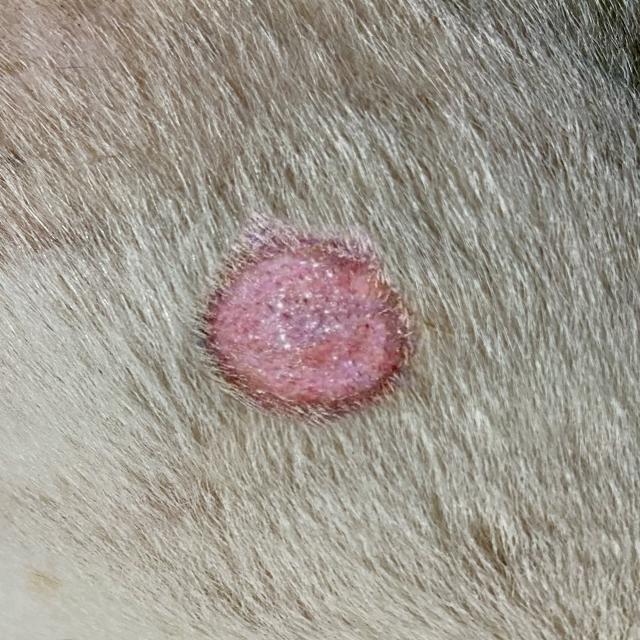
Canine ringworm (Dermatophytosis) — fungal infection caused by Microsporum or Trichophyton. Presents with circular alopecia, scaling, crusting, and broken hairs.